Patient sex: F
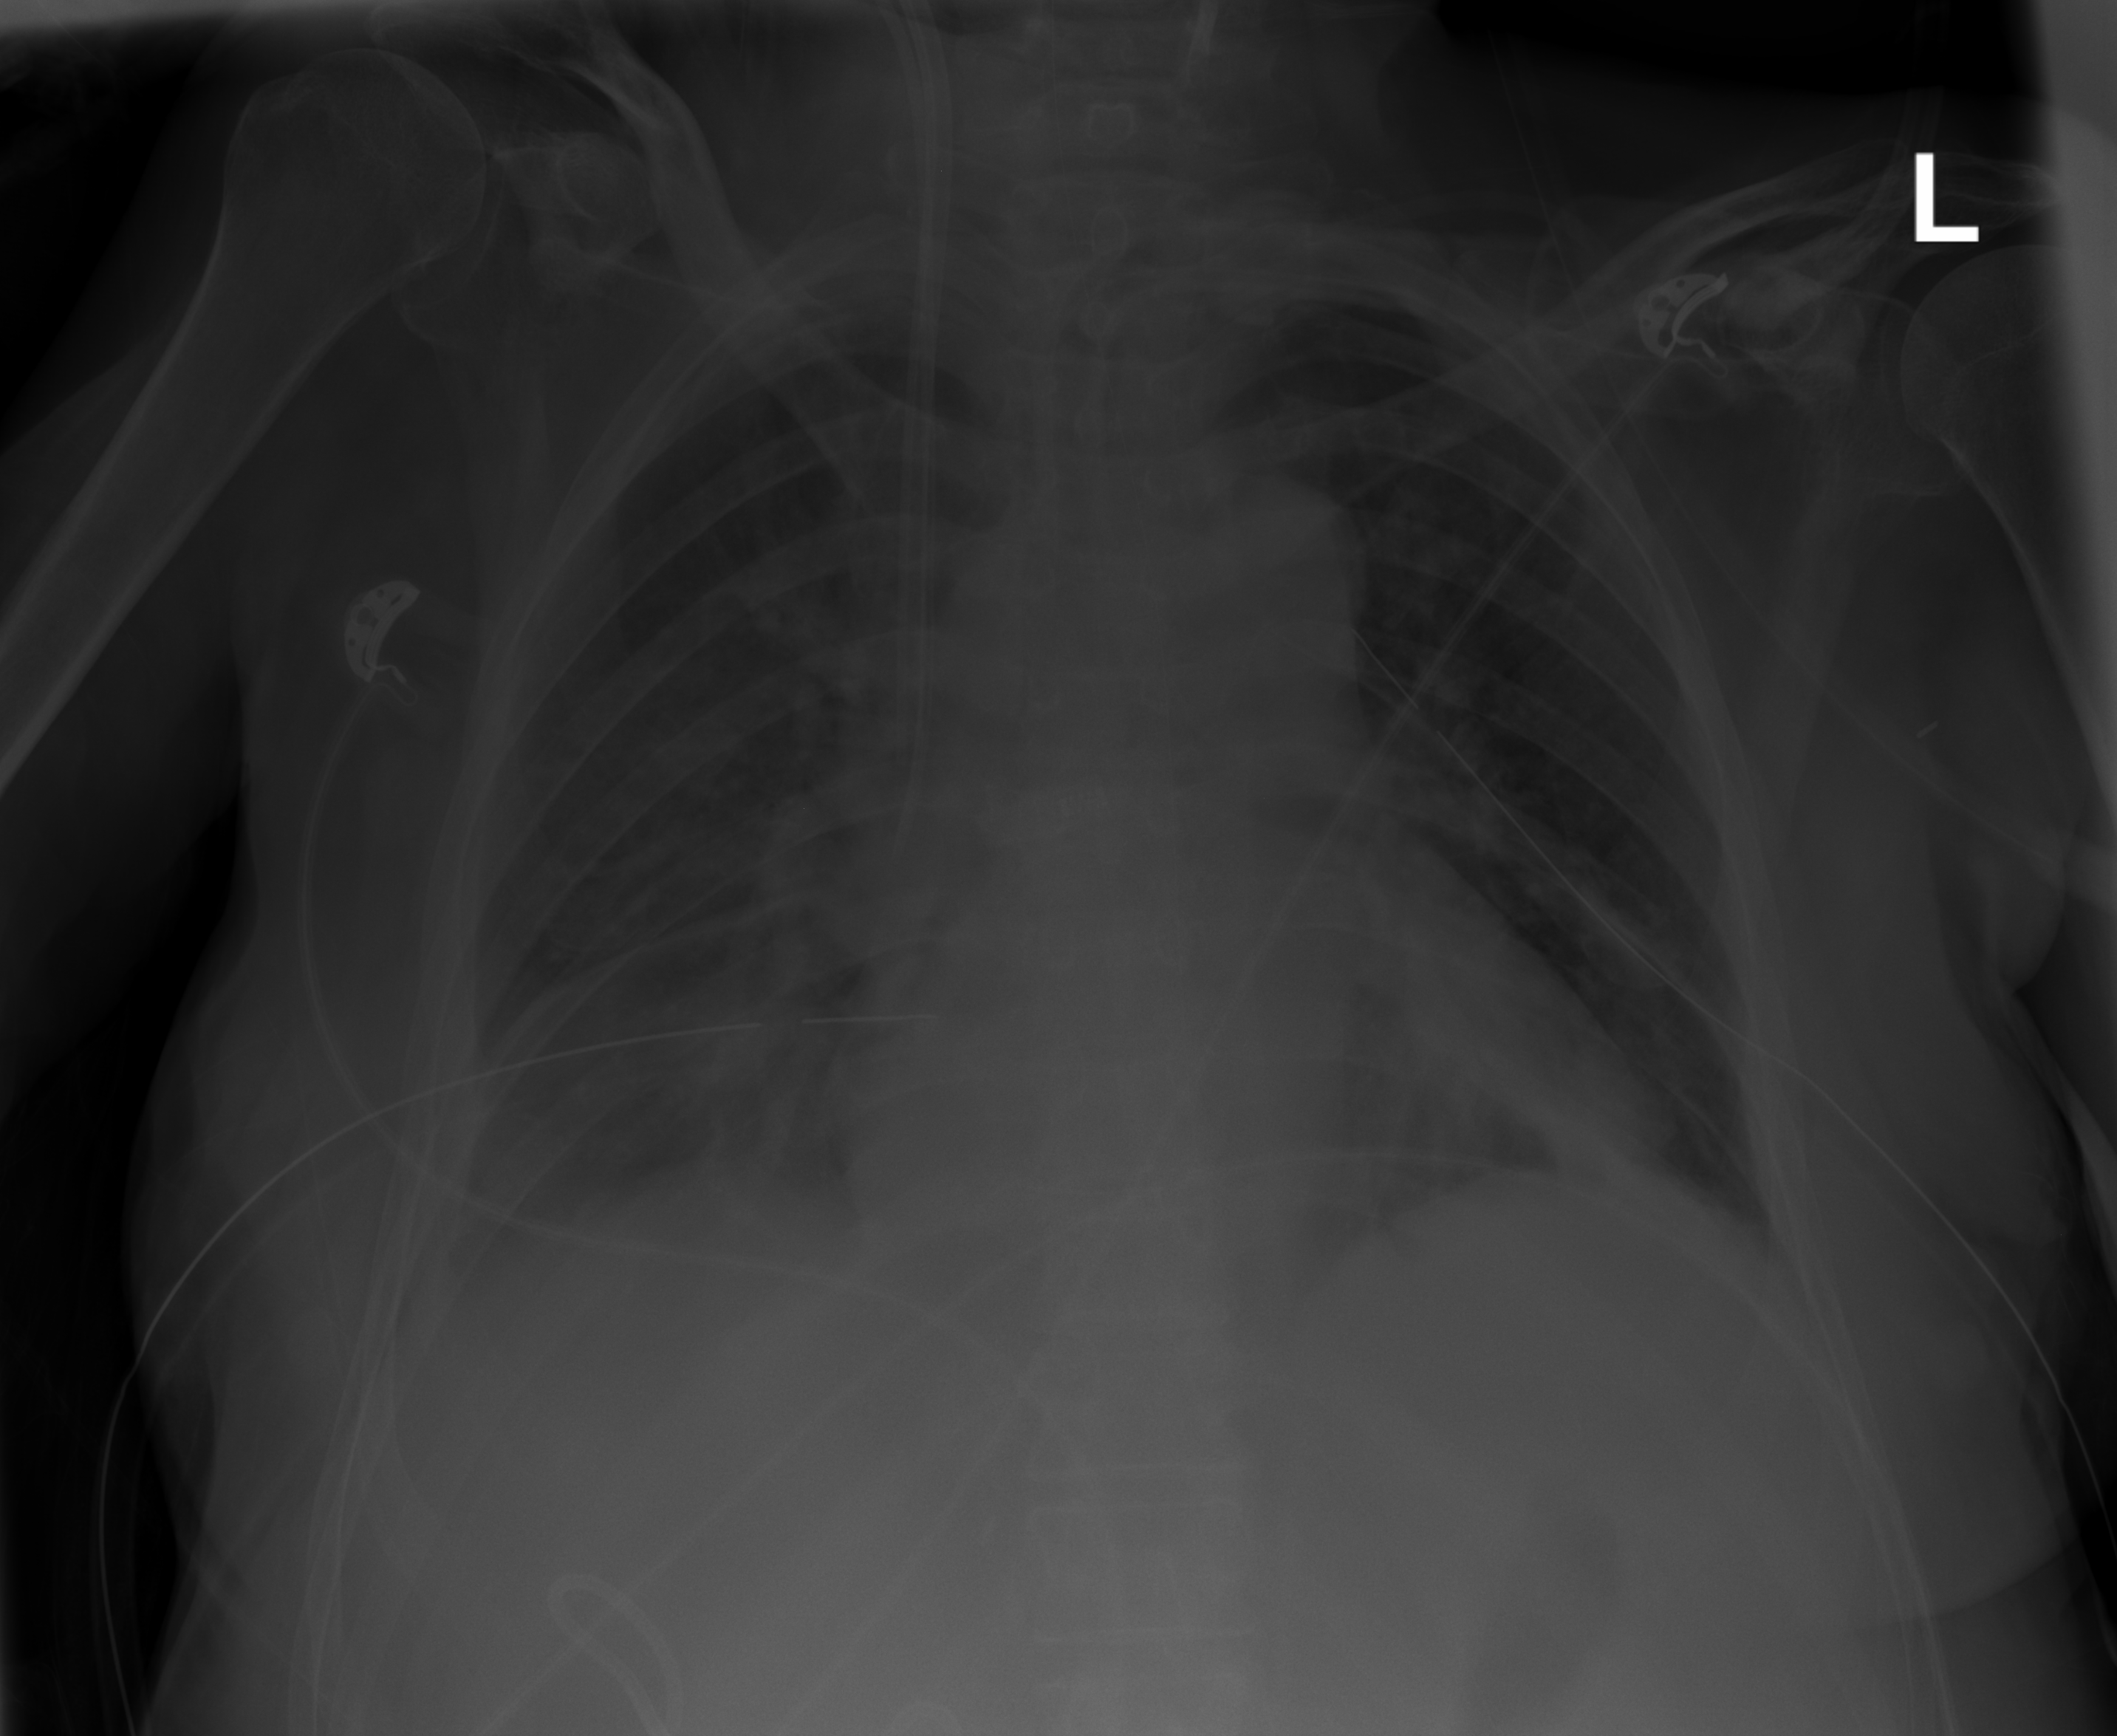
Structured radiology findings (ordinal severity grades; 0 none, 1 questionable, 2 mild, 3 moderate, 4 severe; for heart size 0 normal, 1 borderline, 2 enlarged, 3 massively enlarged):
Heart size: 1
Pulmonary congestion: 1
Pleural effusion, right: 2
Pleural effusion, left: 1
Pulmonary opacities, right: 1
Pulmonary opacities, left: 0
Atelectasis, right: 2
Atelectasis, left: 2